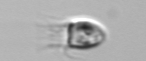
Label: Balanion